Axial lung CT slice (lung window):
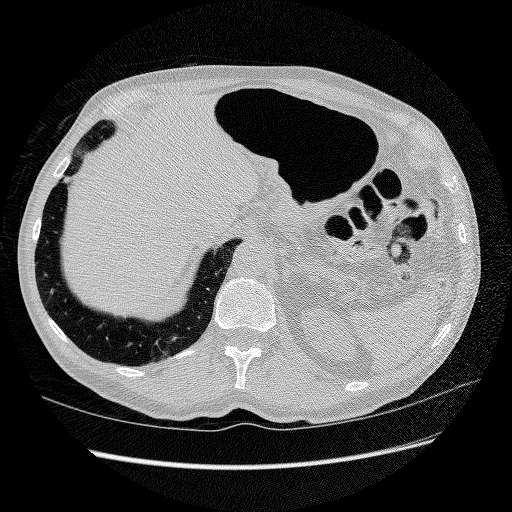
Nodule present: no